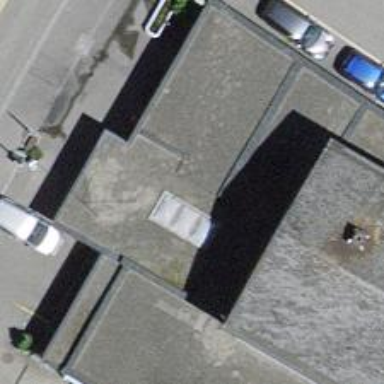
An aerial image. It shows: Post box.